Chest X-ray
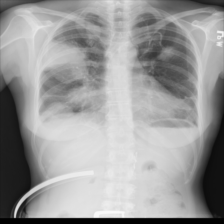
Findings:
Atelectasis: negative
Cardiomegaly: negative
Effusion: negative
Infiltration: negative
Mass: positive
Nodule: negative
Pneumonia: negative
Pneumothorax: negative
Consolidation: negative
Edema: negative
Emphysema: negative
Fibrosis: negative
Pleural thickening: negative
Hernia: negative